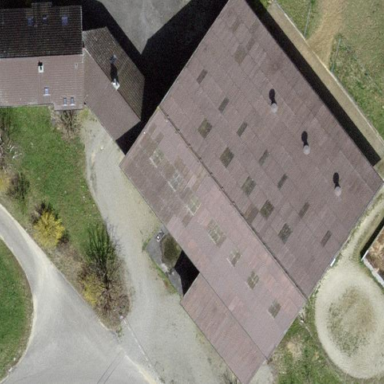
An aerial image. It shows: Farm building.